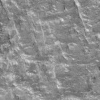
Atmospheric dust classification: not_dusty